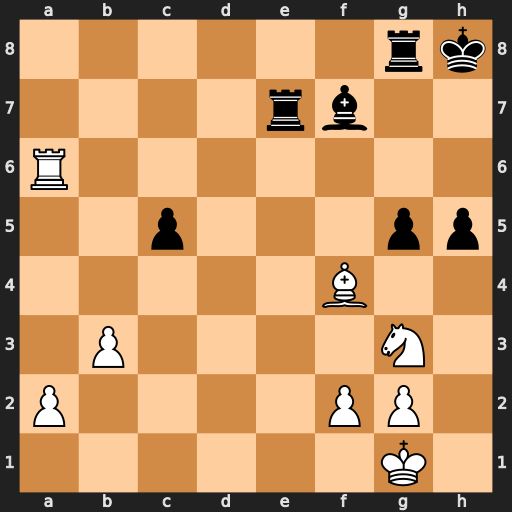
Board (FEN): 6rk/4rb2/R7/2p3pp/5B2/1P4N1/P4PP1/6K1
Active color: w
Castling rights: -
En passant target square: -
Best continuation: Rh6+ Kg7 Nf5+